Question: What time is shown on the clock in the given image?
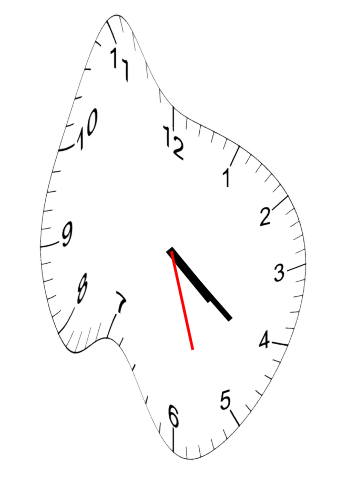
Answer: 04:21:27